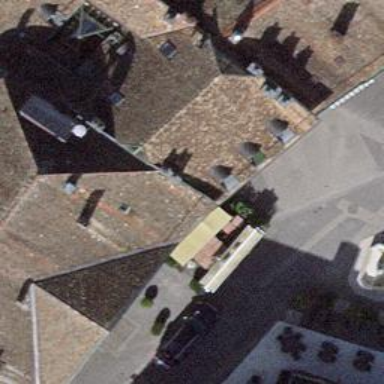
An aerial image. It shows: Ice cream stand or shop.